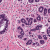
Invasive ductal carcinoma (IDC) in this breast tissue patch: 0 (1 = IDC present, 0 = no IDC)